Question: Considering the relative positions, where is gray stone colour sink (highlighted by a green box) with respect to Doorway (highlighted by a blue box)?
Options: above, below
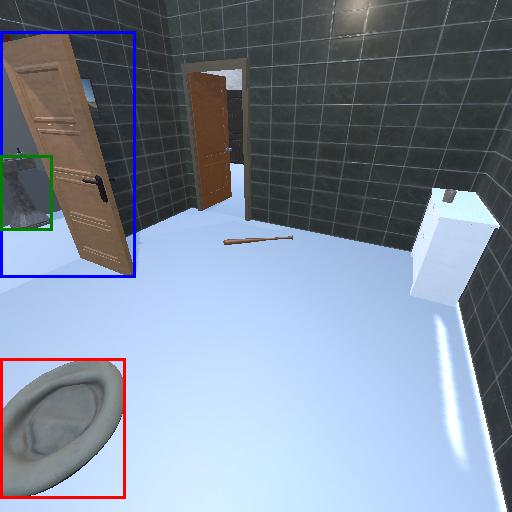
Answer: above